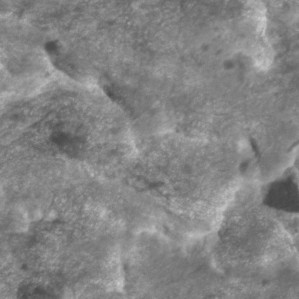
Label: non_frost